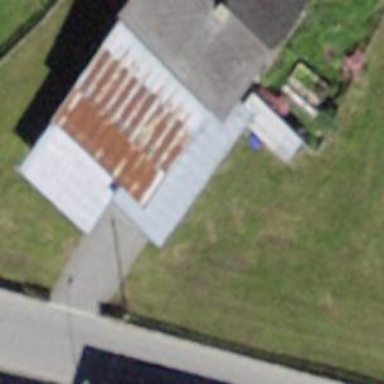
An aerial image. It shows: Shed building.